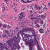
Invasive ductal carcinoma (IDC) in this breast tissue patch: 0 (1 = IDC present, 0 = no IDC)